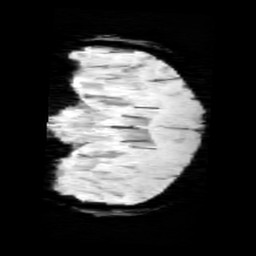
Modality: minIP
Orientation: coronal
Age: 12
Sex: male
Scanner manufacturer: siemens
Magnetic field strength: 3 T
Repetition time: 0.027 s
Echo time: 0.02 s